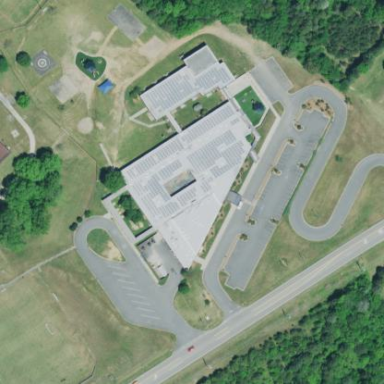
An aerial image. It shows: School.